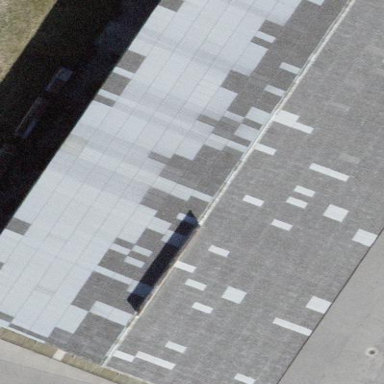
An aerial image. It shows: Warehouse.